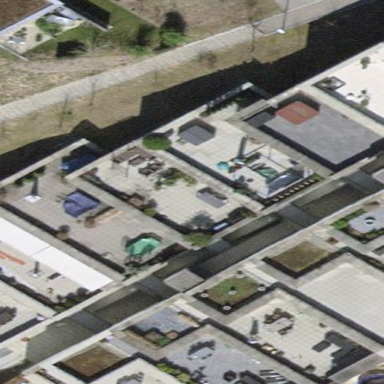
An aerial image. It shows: Building with flat roof.